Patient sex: F
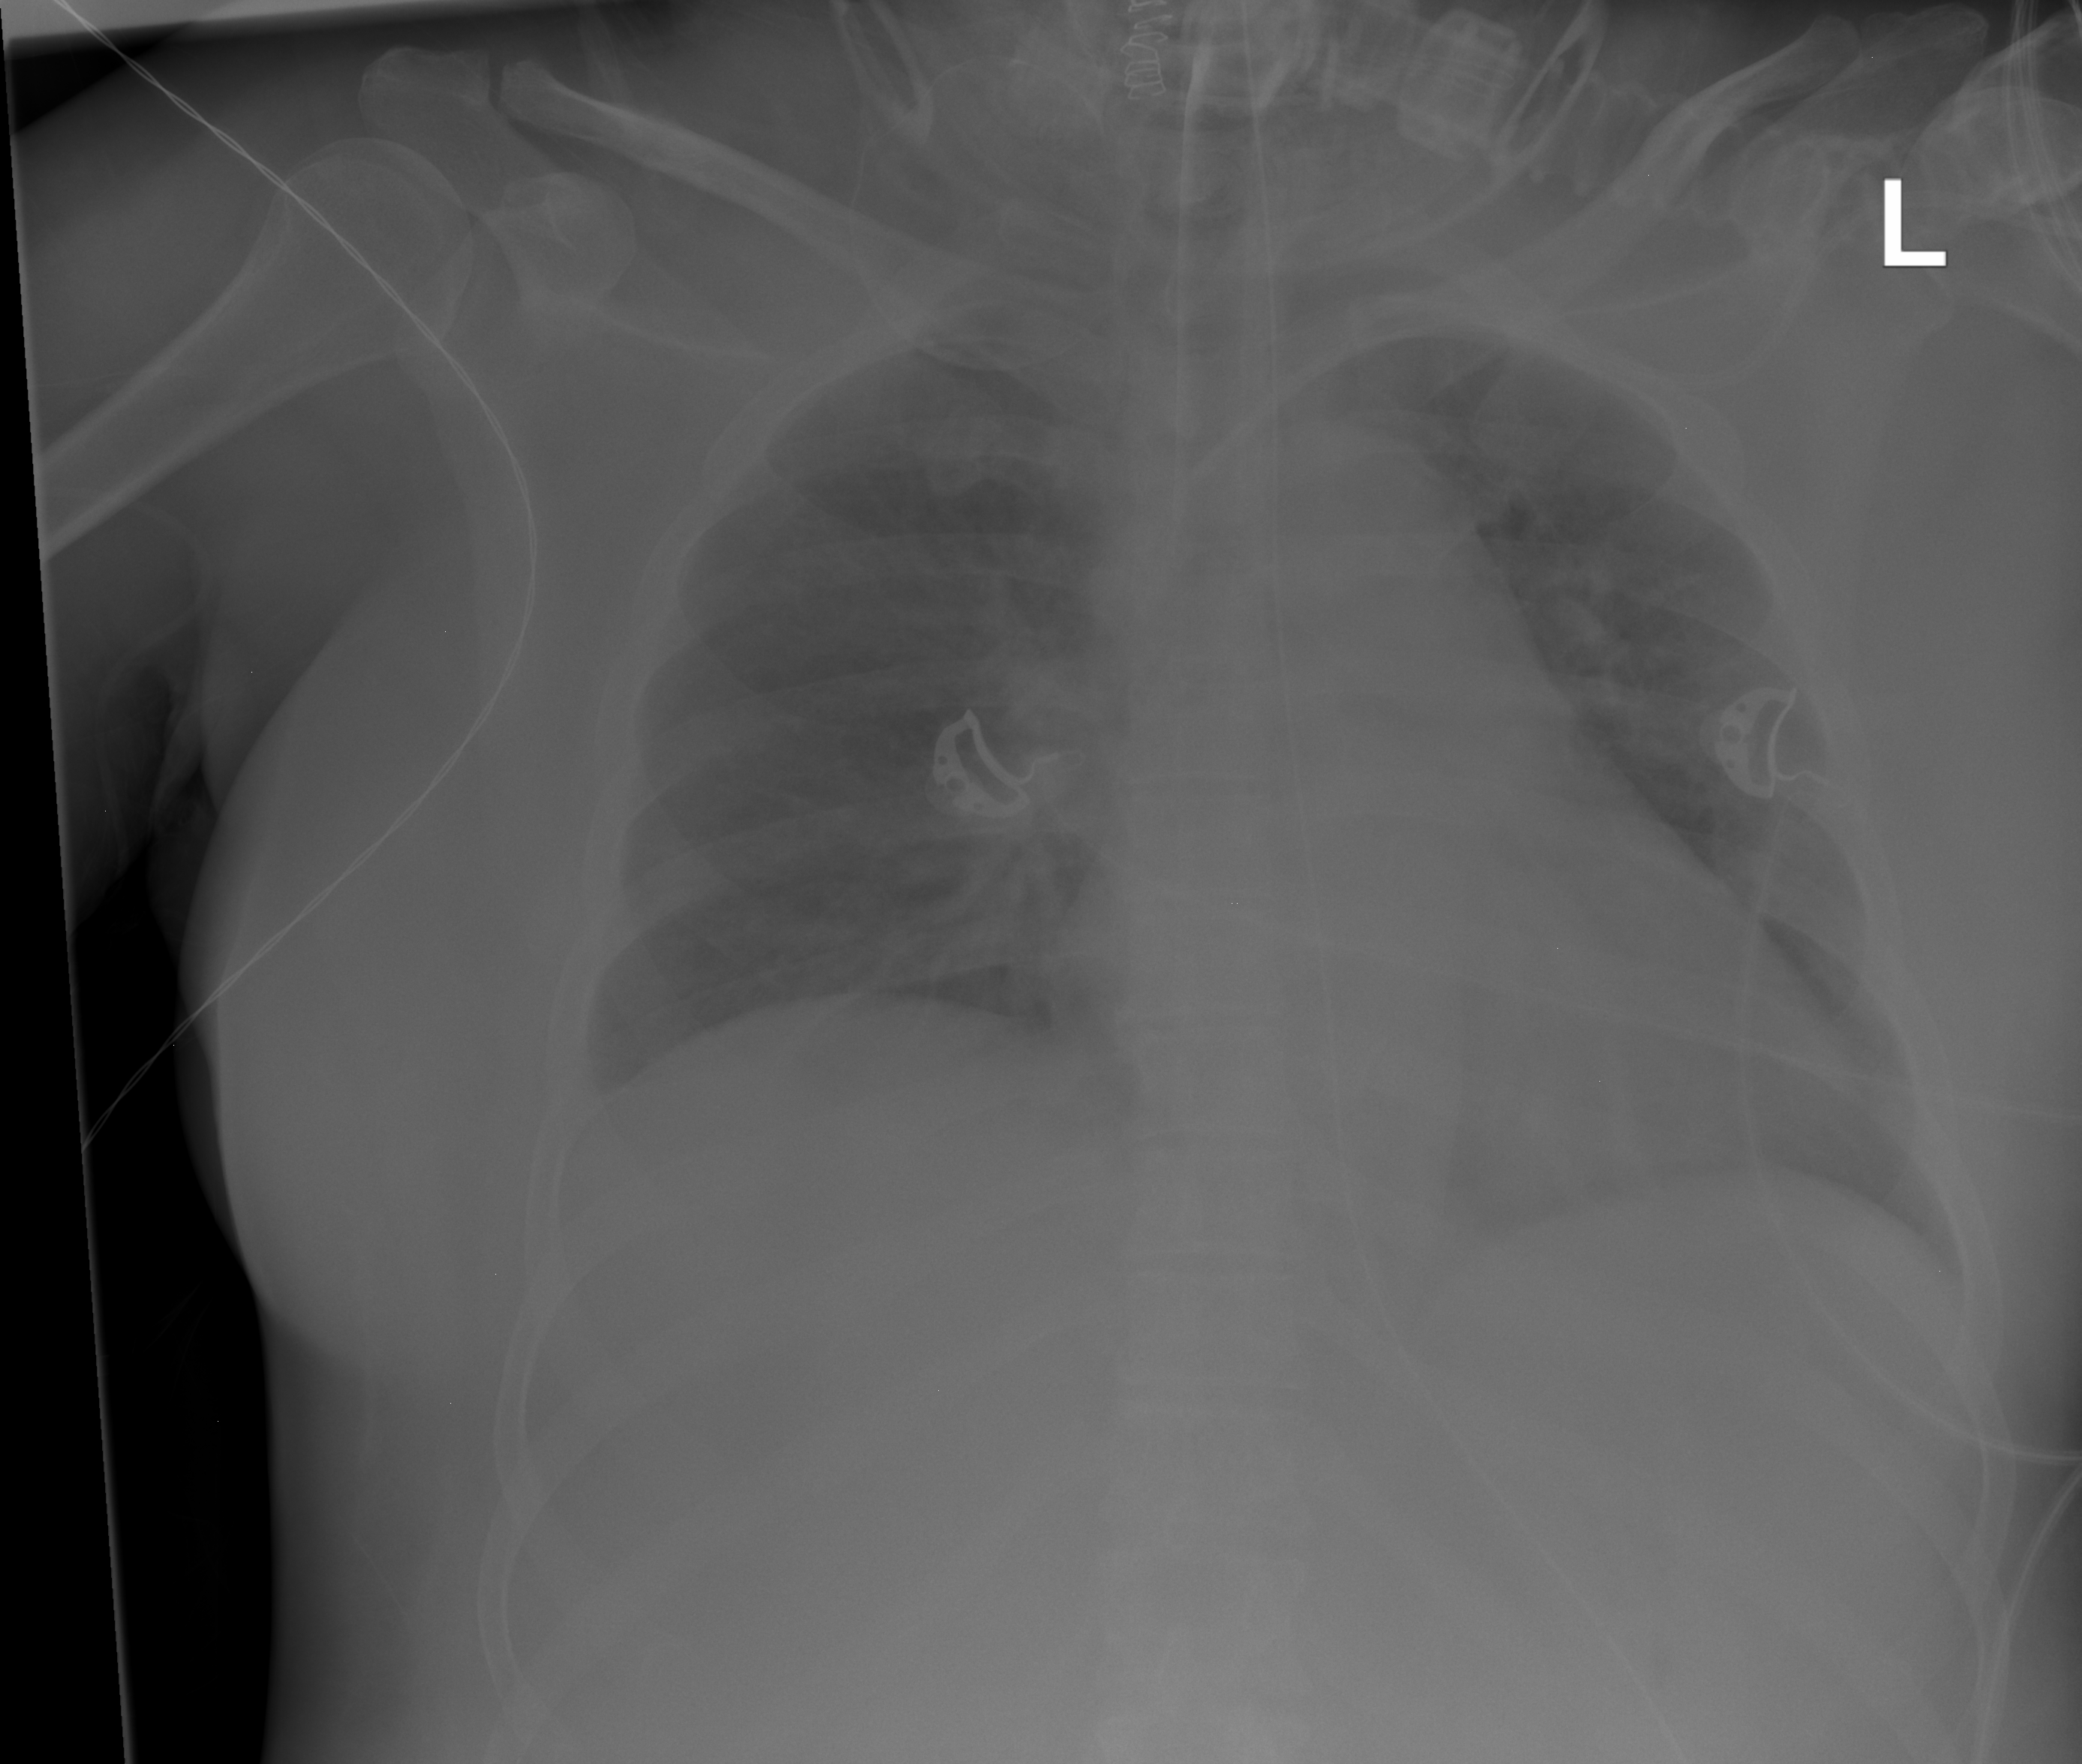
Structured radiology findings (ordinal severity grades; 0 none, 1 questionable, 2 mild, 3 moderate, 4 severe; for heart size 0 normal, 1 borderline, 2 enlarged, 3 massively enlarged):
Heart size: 2
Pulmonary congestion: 1
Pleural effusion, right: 0
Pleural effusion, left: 0
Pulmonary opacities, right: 0
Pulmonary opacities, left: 0
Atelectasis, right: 0
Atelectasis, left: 0